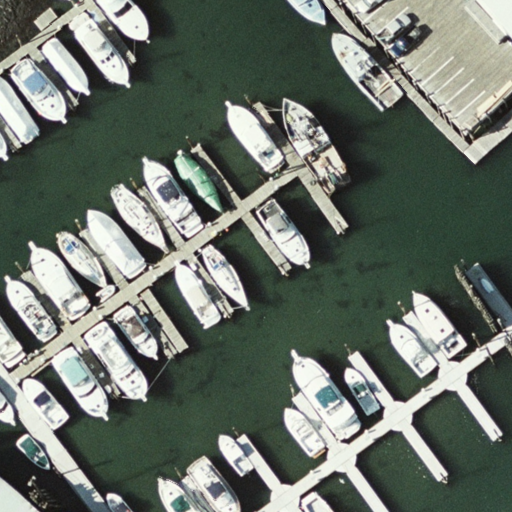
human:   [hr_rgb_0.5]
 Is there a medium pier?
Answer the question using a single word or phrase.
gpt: no

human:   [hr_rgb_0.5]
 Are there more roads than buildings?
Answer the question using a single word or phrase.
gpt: no

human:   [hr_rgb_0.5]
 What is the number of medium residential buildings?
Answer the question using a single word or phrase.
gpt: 0

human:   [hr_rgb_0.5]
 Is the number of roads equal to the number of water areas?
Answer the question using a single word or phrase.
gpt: no

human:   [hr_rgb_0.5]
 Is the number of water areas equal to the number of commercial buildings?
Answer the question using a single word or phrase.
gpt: yes

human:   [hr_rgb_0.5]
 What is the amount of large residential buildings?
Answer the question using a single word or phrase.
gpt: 0

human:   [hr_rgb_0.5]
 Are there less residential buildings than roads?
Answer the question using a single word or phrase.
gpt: no

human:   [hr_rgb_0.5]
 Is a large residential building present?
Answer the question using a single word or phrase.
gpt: no

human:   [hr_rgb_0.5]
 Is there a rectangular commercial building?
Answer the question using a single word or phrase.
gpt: no

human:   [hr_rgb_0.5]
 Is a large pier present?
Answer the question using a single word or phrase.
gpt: yes

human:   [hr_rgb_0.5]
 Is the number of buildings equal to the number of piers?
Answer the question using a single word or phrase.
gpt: no

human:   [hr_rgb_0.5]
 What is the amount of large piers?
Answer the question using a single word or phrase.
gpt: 1

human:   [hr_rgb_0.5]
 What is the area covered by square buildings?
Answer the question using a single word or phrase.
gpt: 0m2

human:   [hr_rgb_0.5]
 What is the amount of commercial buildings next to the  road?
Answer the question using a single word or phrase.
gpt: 0

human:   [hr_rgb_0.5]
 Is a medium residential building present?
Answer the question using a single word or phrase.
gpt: no

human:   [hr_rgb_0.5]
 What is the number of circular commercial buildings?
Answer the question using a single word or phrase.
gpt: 0

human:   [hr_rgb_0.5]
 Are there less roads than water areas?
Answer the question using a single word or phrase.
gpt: no

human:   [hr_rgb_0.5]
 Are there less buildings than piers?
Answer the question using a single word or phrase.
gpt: no

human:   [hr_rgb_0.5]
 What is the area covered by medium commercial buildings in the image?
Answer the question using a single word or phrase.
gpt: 0m2

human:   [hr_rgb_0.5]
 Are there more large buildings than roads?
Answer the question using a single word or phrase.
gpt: no

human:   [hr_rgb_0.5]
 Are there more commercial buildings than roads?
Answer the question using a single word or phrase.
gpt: no

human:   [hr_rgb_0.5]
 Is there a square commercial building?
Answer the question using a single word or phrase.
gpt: no

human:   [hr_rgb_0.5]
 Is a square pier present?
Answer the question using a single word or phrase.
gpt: no

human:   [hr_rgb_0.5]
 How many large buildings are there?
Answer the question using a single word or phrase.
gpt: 0

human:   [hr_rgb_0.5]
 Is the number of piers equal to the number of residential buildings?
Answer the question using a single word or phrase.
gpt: yes

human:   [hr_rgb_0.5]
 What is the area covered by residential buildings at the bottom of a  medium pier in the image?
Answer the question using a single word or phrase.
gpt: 0m2

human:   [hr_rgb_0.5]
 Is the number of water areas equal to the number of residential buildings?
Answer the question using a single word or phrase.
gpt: no

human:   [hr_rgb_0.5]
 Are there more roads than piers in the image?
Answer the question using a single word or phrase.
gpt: no

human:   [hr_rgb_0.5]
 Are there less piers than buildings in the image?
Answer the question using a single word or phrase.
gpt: yes

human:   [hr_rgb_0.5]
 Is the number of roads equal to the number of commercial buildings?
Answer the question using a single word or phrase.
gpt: no

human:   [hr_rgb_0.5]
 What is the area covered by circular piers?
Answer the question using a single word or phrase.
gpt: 0m2

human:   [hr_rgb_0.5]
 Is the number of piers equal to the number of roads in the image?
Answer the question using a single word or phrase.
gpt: yes

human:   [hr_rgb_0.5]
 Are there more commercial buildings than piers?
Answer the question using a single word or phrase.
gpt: no

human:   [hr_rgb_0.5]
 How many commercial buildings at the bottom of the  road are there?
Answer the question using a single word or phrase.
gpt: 0

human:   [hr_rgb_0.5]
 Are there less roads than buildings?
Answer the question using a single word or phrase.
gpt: yes

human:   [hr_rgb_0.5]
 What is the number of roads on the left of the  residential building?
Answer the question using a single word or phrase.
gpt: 1